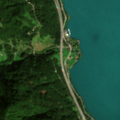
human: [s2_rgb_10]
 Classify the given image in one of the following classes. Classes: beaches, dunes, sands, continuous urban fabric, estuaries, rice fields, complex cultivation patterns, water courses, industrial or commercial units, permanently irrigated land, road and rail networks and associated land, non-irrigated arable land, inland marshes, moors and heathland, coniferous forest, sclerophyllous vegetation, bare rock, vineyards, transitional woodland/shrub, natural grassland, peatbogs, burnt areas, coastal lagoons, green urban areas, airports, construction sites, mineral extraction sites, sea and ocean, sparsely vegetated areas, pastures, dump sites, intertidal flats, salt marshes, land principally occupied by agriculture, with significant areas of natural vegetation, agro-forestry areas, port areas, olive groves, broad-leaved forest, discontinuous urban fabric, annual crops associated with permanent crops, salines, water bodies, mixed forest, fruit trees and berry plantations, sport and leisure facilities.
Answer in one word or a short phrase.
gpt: broad-leaved forest, mixed forest, water bodies